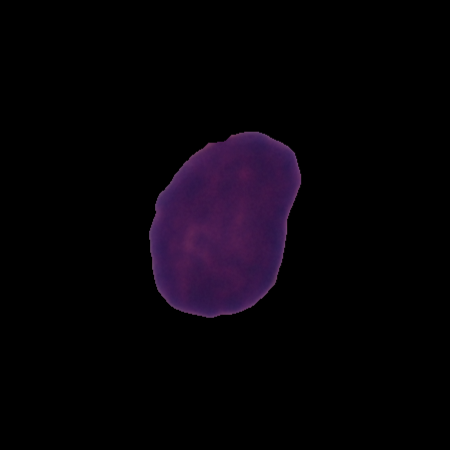
Label: healthy